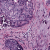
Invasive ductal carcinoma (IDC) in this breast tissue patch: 1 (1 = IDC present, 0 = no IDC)